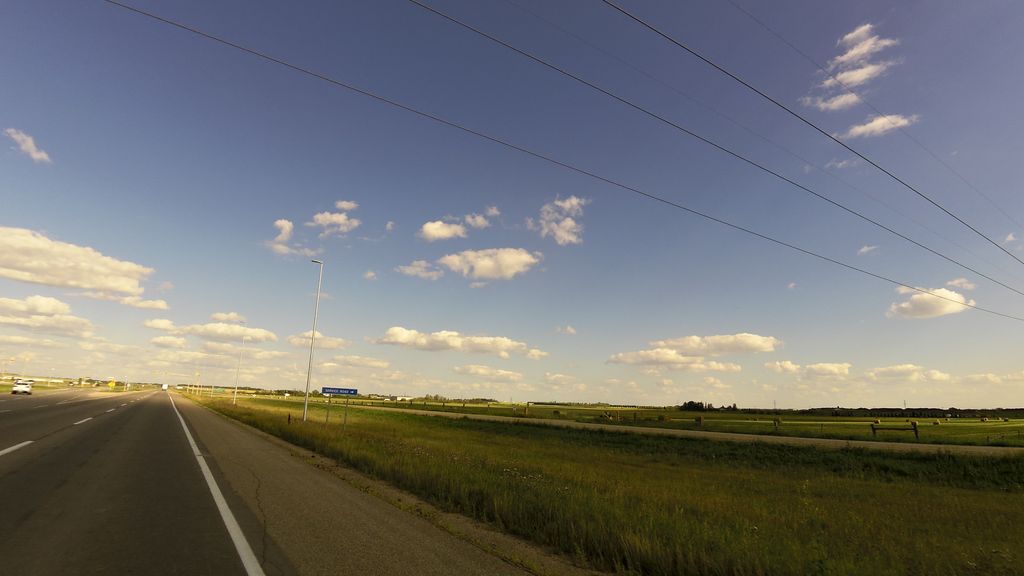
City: saskatoon